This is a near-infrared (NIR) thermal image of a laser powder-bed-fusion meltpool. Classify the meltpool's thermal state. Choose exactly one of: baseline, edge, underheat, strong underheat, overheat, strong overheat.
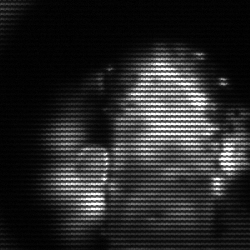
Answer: strong underheat